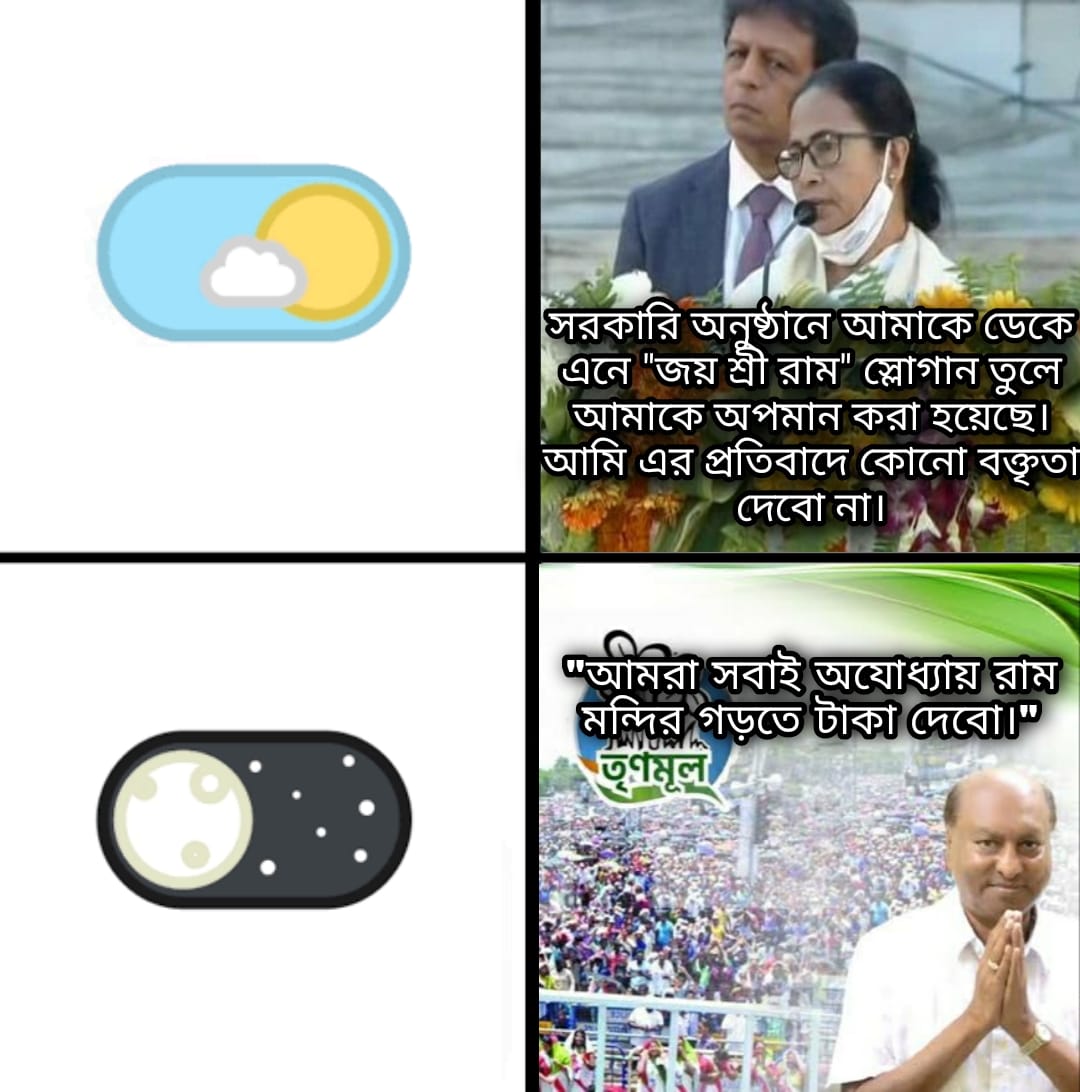
Text: সরকারি অনুষ্ঠানে আমাকে ডেকে এনে "জয় শ্রী রাম" স্লোগান তুলে আমাকে অপমান করা হয়েছে। আমি এর প্রতিবাদে কোনো বক্তৃতা দেবো না। "আমরা সবাই অযোধ্যায় রাম মন্দির গড়তে টাকা দেবো"
Label: Hate
Hate category: Political
Targeted group: Organization